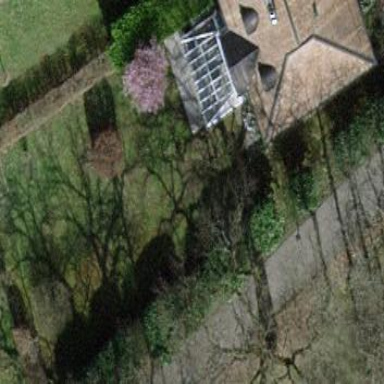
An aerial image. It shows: Garden surrounded by fence.